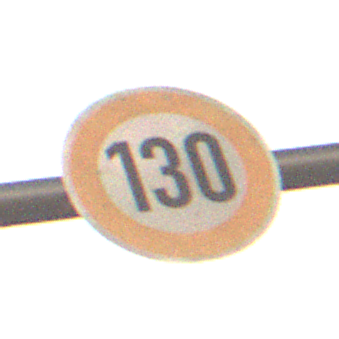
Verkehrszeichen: Geschwindigkeit130
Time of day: Night
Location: Outdoor (Nature)
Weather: Clear
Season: NotSpecified
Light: Natural